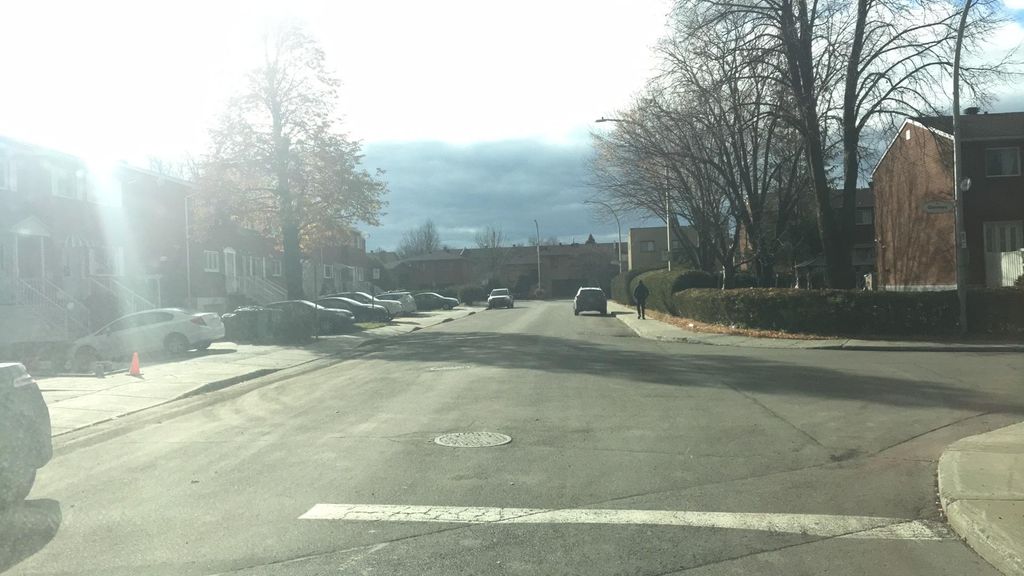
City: montreal